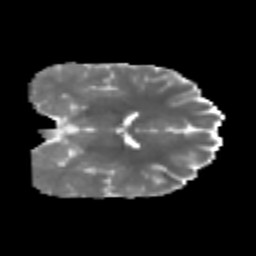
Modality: MD
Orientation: coronal
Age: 28
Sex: male
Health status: healthy